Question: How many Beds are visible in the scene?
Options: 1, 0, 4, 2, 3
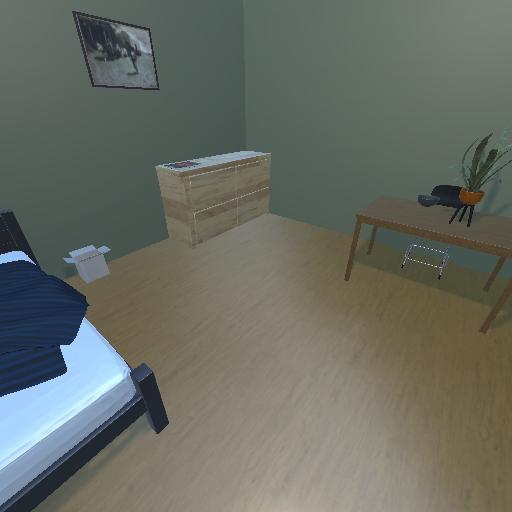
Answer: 1